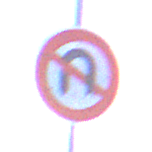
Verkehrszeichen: VerbotWenden
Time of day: SunriseSunset
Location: Outdoor (Urban)
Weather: Overcast
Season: NotSpecified
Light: Natural